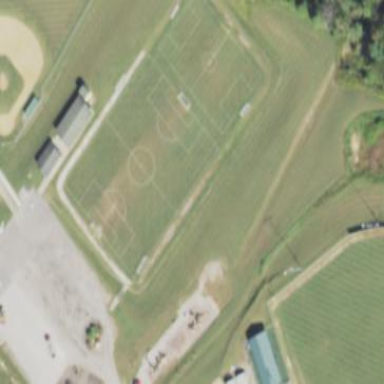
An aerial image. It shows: Soccer pitch designated for leisure and sports activities.